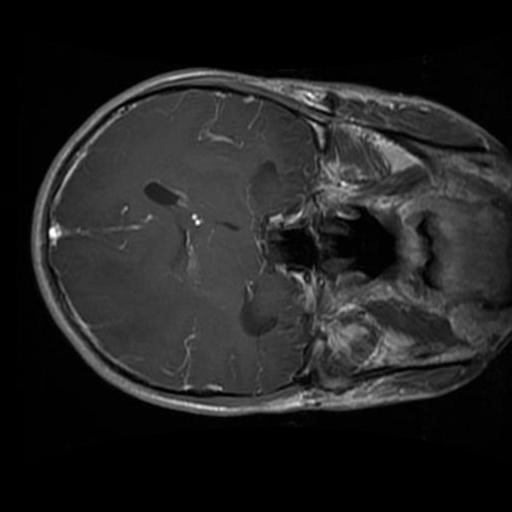
Label: brain_glioma